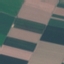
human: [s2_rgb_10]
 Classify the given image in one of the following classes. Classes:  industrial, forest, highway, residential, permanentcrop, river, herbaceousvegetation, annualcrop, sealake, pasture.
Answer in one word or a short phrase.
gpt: AnnualCrop